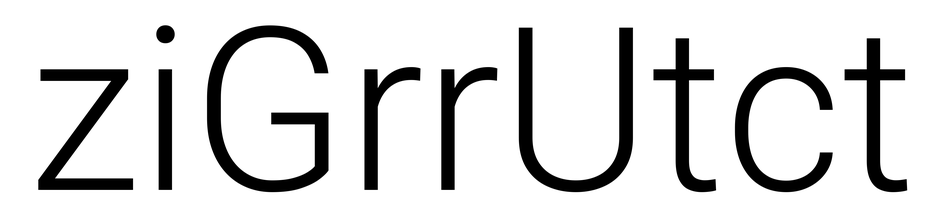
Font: Roboto_Light